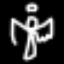
Label: angel